Interaction volume radius: 10 \u00c5
Interaction volume height: 10 \u00c5
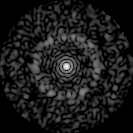
Disorder parameter: 0.8438